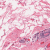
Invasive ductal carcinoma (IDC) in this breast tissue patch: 0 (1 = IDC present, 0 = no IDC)